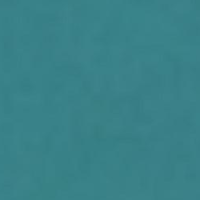
EUNIS habitat code: 14
Species observed at this site:
Podiceps cristatus